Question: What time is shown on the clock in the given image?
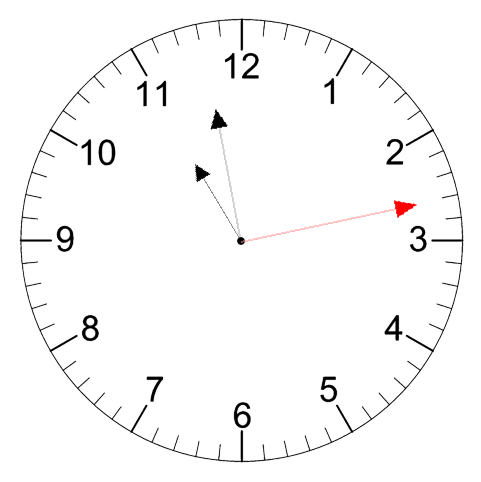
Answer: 10:58:13